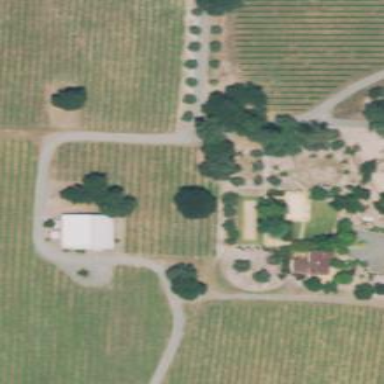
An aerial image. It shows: Vineyard growing grapes.